Question: I am writing code in C++ (using the Poco net libraries) to try to create a program for fun which will email me every few hours with updates to the TwitchPlaysPokemon stream (stupid, I know). Here is my code:
'''
#include <iostream>
#include "Poco/Net/SocketAddress.h"
#include "Poco/Net/StreamSocket.h"
#include "Poco/Net/SocketStream.h"
#include "Poco/StreamCopier.h"
using namespace std;
using namespace Poco::Net;
using namespace Poco;
int main(int argc, char *argv[])
{
string url = "www.reddit.com";
string fullPage;
SocketAddress sa(url, 80);
StreamSocket socket(sa);
SocketStream str(socket);
str << "GET / HTTP/1.1
"
"Host: " << url << "
"
"
";
str.flush();
StreamCopier::copyStream(str, cout);
}
'''
This exact code works perfectly fine. It grabs the raw html of 'www.reddit.com' and prints it to the console. However, I'm trying to get information from one of two places for my program:
Either:
<URL>
or
<URL>
Either of these will be fine for my purposes. The problem is that when I plug these values in as the url in my program, the program has no idea what I'm talking about. Specifically, I get the following:

so clearly it cannot find the host. This is where I am stuck, as I know very little about internet protocol, hosts, etc. I tried to see if there was a specific IP address for this website (using cmd prompt ping), but it couldn't figure it out either ( it says "Ping request could not find the host www.reddit.com/live/sw7bubeycai6hey4ciytwamw3a"). The Poco library accepts written out urls (www.reddit.com), IPv4, and IPv6 addresses as the host input to SocketAddress (where I use the variable url, the other variable is the port which I've been told should basically always be 80?)
: I need help figuring out how I should be identifying the host to the Poco library. In other words, how do I properly refer to the host for either of those two sites listed above in such a way that my code can recognize it and grab the HTML from the page.
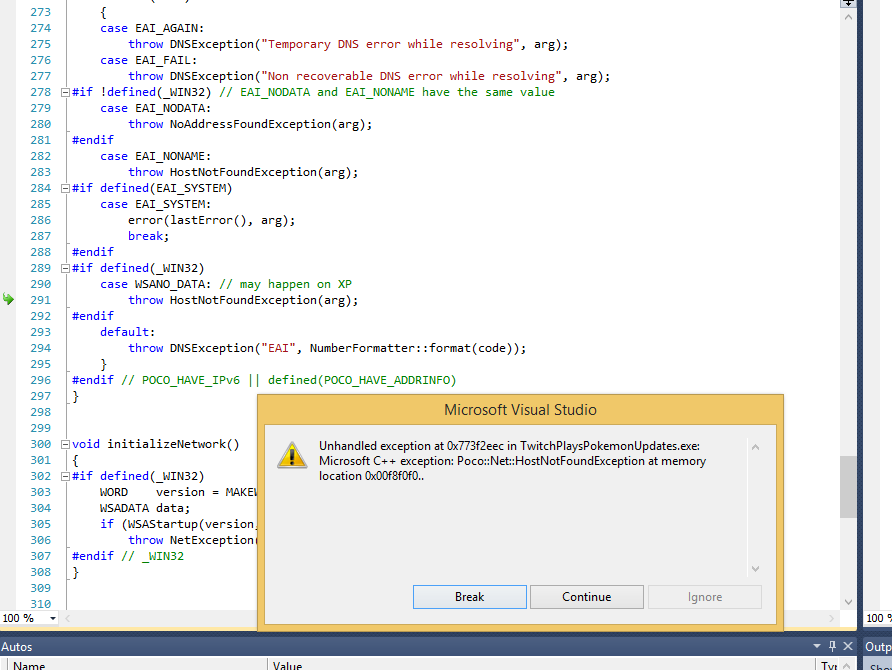
Answer: It sounds as though you may not understand HTTP correctly. Here's a brief refresher.
To get the contents of the URL 'http://www.example.com/path/page.html', the corresponding HTTP request would be sent to 'www.example.com' on port 80, and would have the contents:
'''
GET /path/page.html HTTP/1.1
Host: www.example.com
'''
The critical part that it doesn't look like you're doing correctly here is splitting the URL into the hostname and path components. Having a single 'url' variable won't work (unless you manually split it on the first slash).